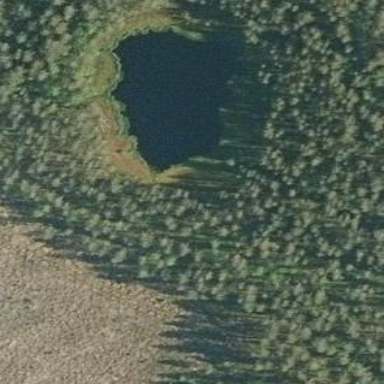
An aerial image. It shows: Pond surrounded by natural water.